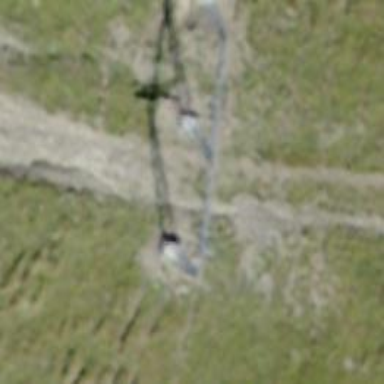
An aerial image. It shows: Pylon for aerialway.